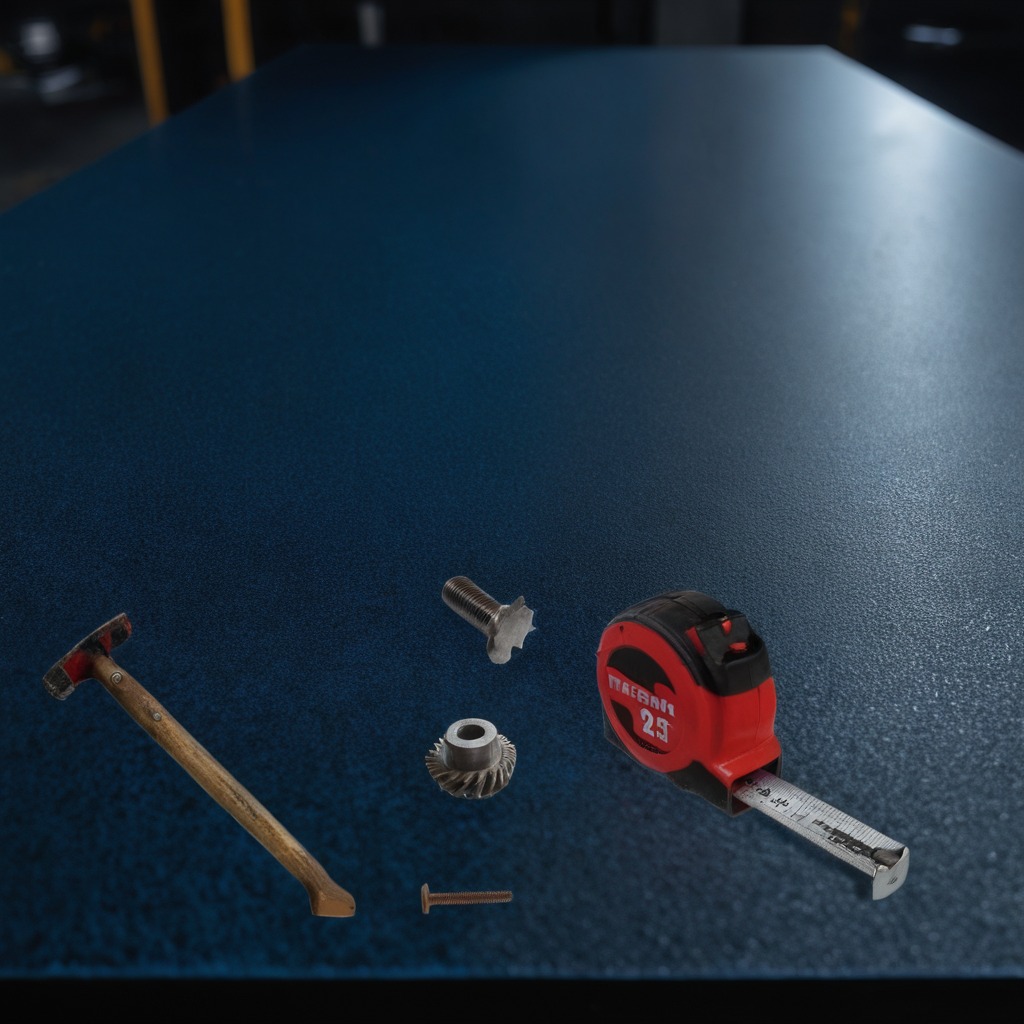
A steel gear with teeth, a measuring tape, a hammer, an iron nail, and a metal machine screw are lying on a clean granite tabletop covered with a blue rubber mat inside a workshop at night dim ambient light soft shadows worn but beneath the mat.